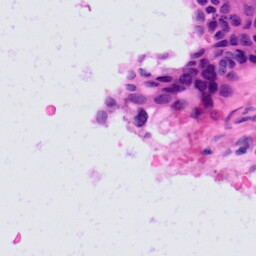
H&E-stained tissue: Skin